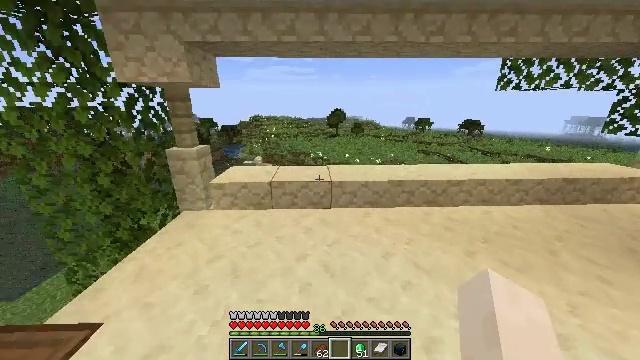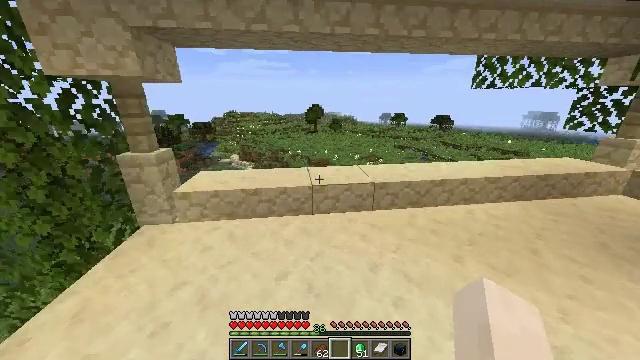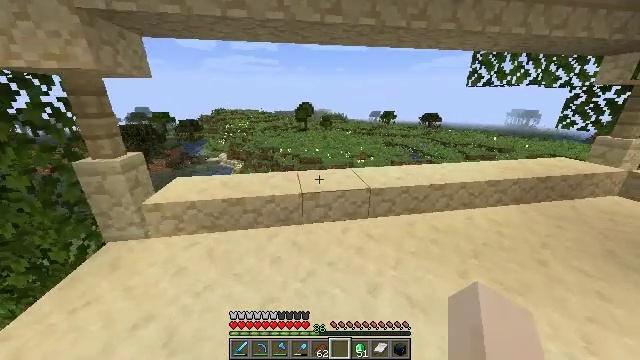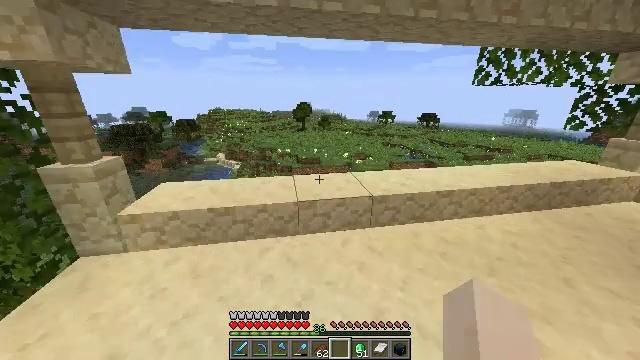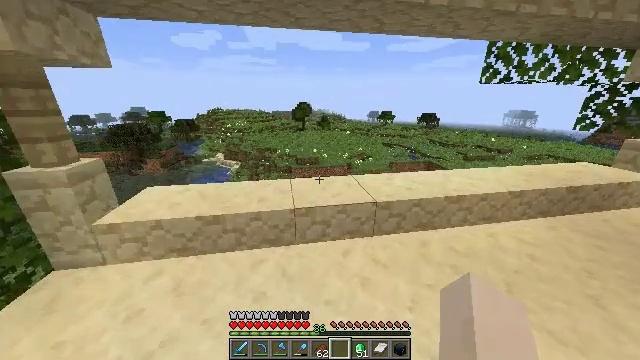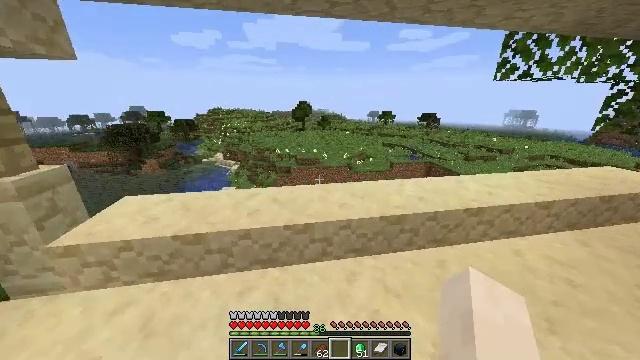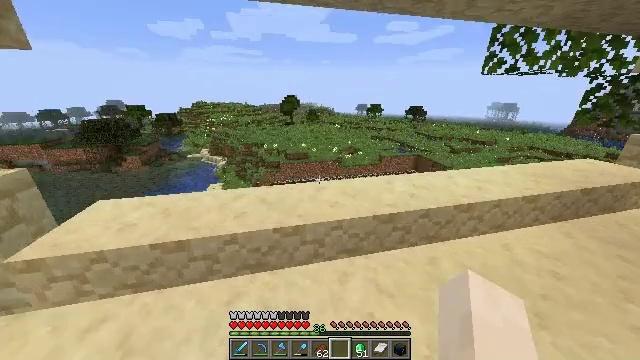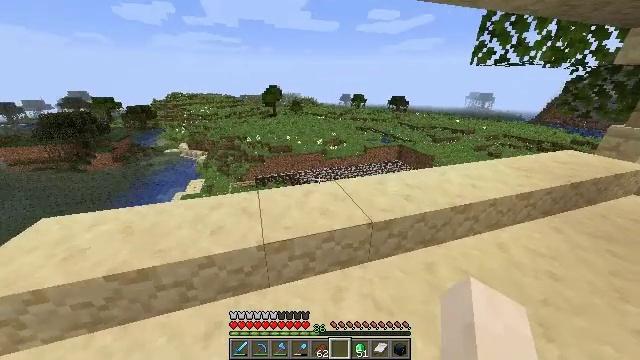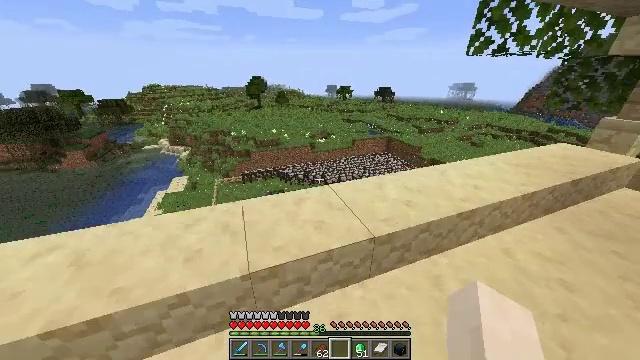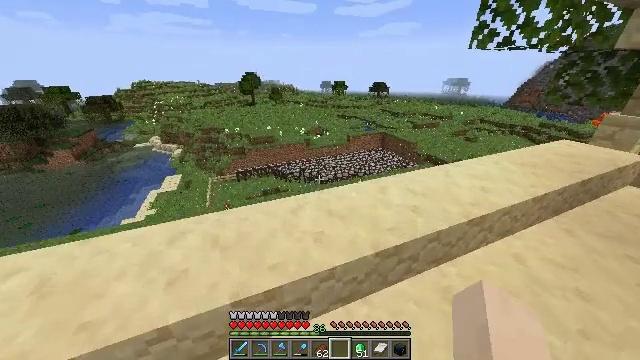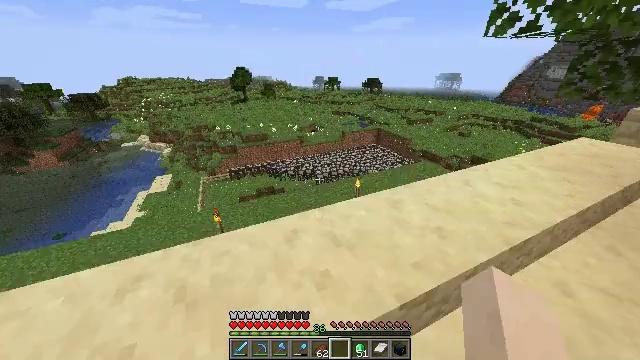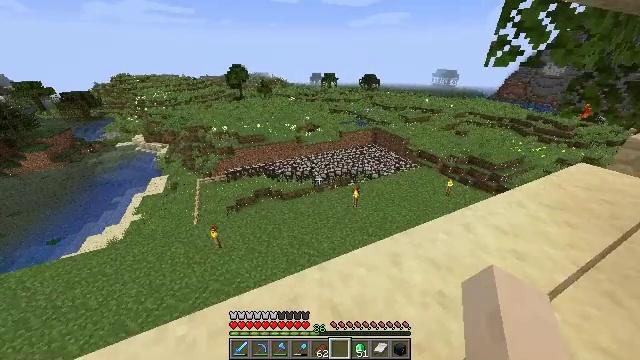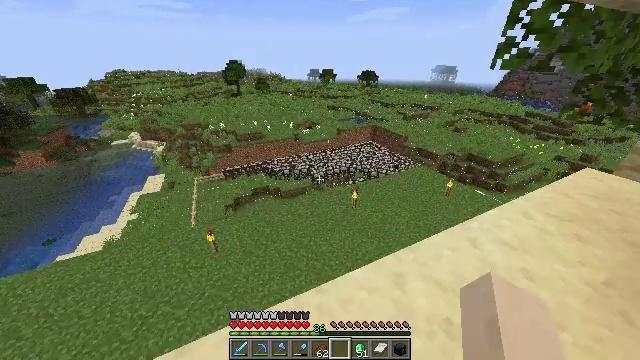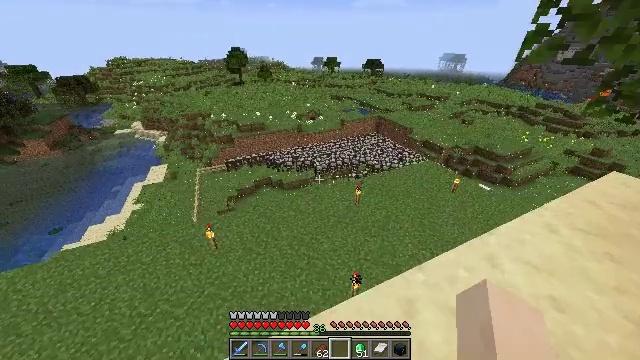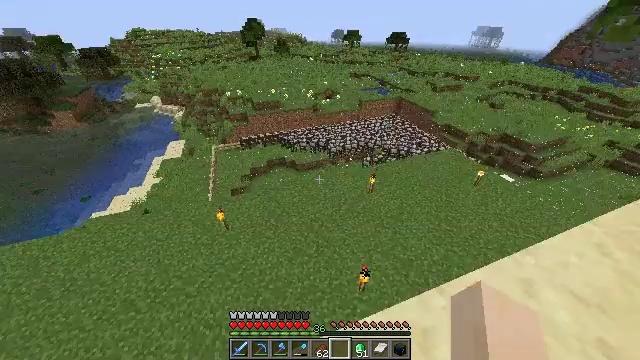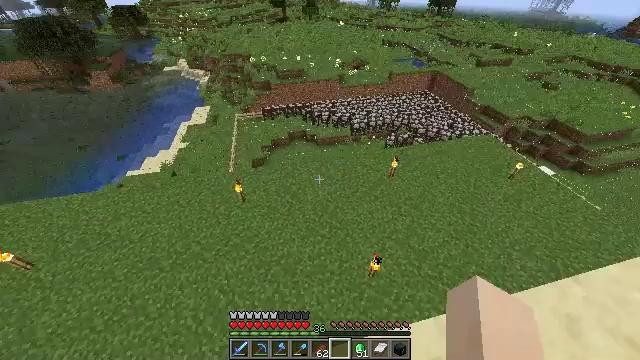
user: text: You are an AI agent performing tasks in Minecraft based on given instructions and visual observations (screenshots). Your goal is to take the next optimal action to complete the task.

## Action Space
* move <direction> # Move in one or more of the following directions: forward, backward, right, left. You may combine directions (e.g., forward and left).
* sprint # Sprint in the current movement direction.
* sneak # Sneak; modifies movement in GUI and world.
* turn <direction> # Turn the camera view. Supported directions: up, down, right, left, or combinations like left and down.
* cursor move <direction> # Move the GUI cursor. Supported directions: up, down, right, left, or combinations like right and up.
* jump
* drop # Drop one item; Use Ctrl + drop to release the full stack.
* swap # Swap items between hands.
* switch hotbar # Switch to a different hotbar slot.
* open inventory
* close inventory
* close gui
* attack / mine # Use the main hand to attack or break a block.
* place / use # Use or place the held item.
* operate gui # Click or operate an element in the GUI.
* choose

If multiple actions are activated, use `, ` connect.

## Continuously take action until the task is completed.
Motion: motion action
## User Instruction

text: Kill mobs.
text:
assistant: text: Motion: move forward, sprint, turn right
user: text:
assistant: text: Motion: move forward, sprint, turn right
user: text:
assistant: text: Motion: move forward, sprint
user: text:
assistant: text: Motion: move forward, sprint
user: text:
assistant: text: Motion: move forward, sprint
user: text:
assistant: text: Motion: move forward, sprint, turn right and down
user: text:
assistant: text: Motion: move forward, sprint, turn right and down
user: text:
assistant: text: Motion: move forward, sprint, turn right and down
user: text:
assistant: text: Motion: move forward, sprint, turn right and down
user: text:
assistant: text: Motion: move forward, sprint, turn right and down
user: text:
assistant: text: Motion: move forward, sprint
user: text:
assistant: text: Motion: move forward, sprint
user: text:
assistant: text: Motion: move forward, sprint, turn down
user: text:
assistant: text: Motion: move forward, sprint, turn left and down
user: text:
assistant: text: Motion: move forward, sprint, turn left and down
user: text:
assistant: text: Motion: move forward, sprint, turn left and down, jump
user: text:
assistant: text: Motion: move forward, sprint, turn down, jump
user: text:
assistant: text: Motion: move forward, sprint, jump
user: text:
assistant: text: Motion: move forward, sprint, jump
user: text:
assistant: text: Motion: move forward, sprint, jump
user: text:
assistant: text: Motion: move forward, sprint
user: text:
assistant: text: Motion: move forward, sprint, turn right
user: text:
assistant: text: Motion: move forward, sprint, turn right, jump
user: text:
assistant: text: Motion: move forward, sprint, turn right and up, jump
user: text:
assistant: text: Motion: move forward, sprint, turn right and up, jump
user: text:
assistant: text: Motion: move forward, sprint, turn up
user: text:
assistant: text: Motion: move forward, sprint
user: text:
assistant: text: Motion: move forward, sprint
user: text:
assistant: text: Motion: move forward, sprint
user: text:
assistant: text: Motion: move forward, sprint, turn up